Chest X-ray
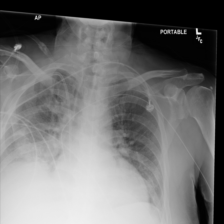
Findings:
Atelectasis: negative
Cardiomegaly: negative
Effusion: positive
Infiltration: negative
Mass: negative
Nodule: negative
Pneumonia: negative
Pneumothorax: negative
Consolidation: negative
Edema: negative
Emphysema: negative
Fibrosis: negative
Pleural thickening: negative
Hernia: negative